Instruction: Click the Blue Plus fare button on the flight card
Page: flights
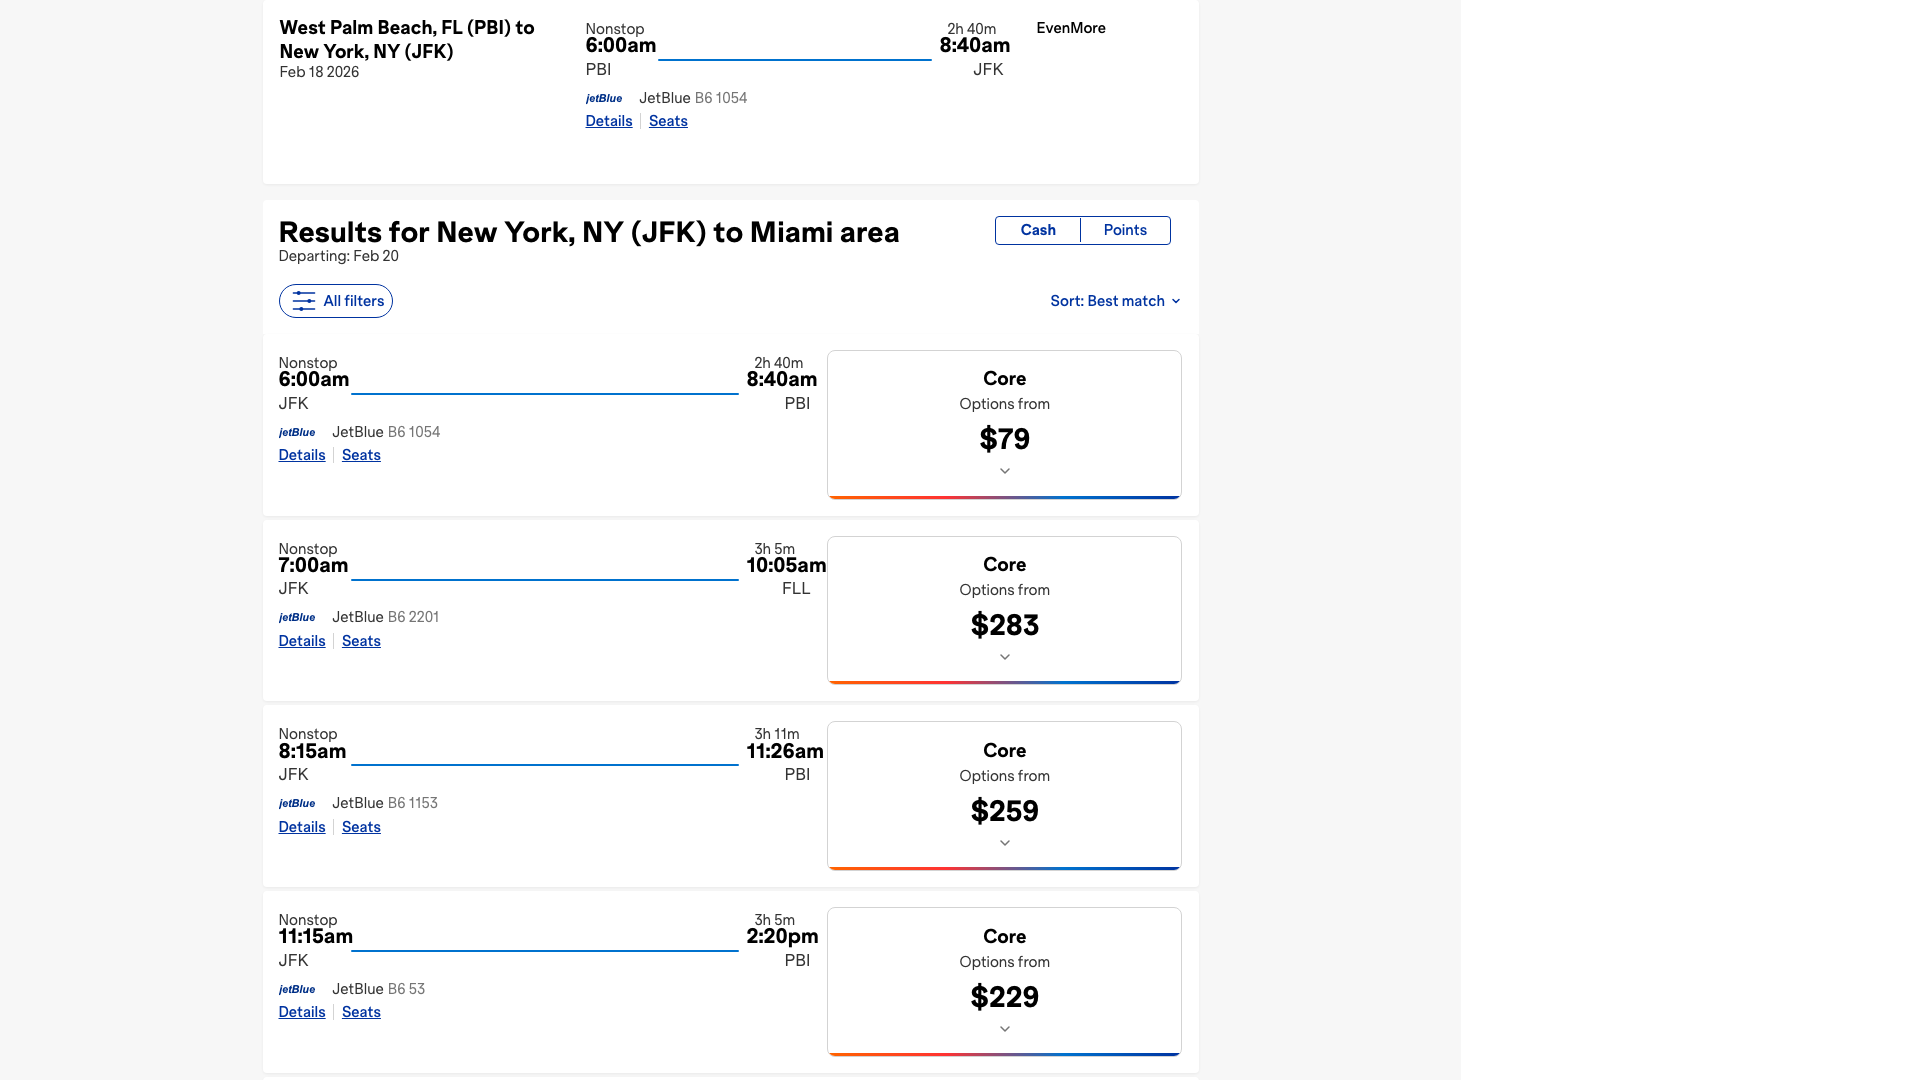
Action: click